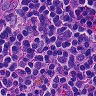
Metastatic tissue present: no